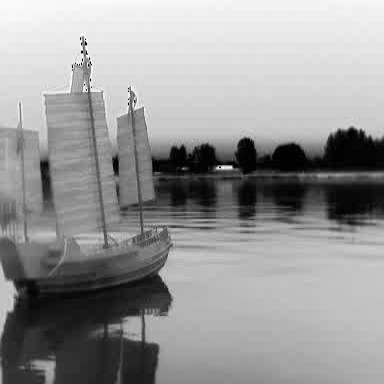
There is a sailboat in the infrared image.